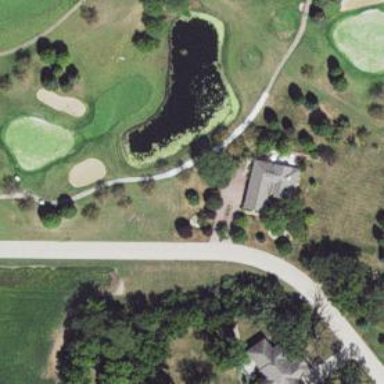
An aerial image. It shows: Picturesque scene of golf course with lateral water hazard.